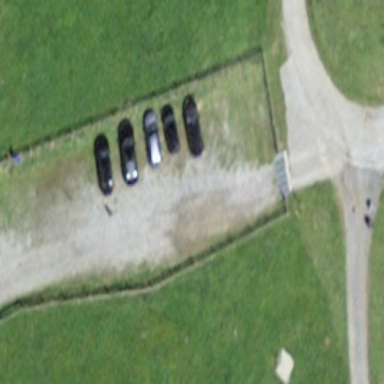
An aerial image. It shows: Parking area with surface.